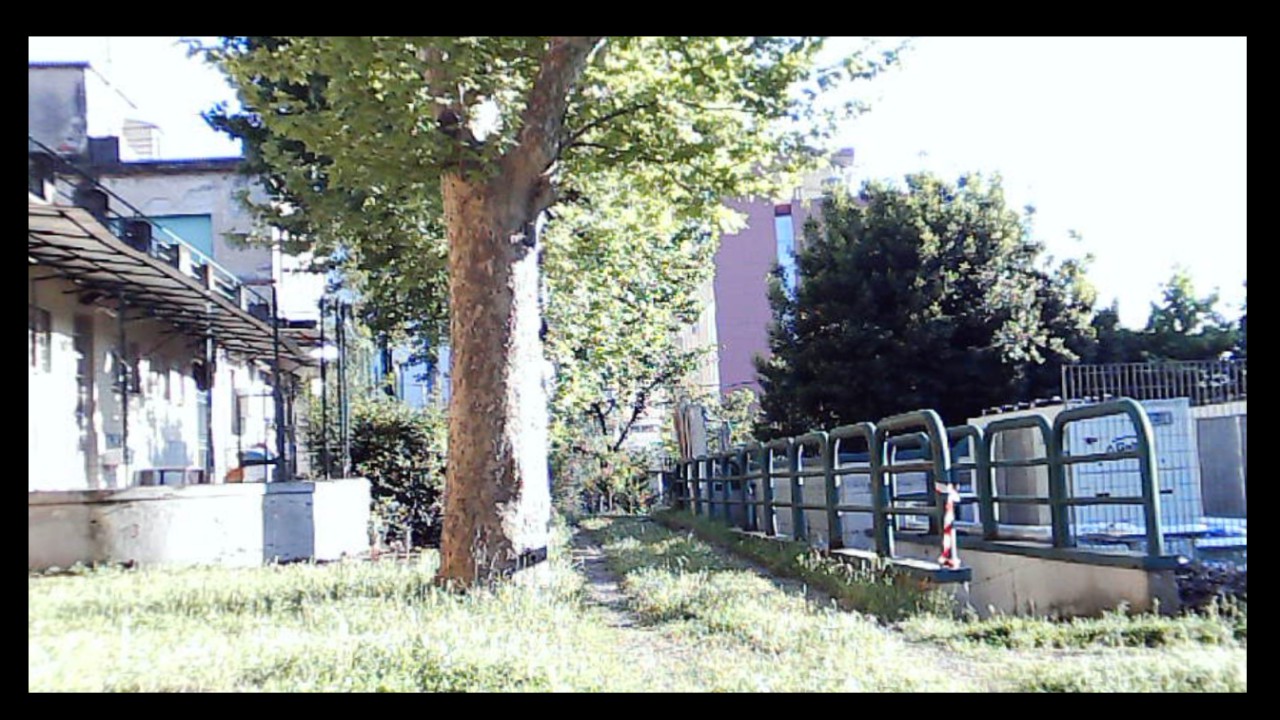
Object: Betafpv air75